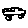
Label: car